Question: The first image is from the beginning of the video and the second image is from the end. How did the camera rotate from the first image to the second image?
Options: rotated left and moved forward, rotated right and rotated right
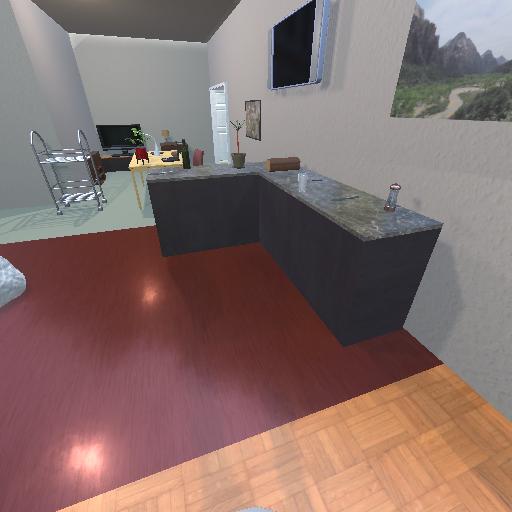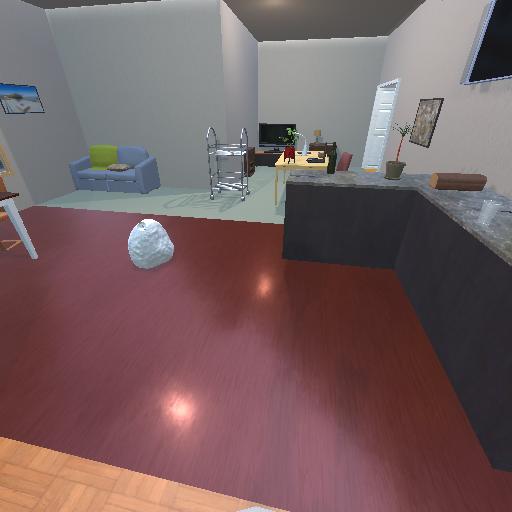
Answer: rotated left and moved forward